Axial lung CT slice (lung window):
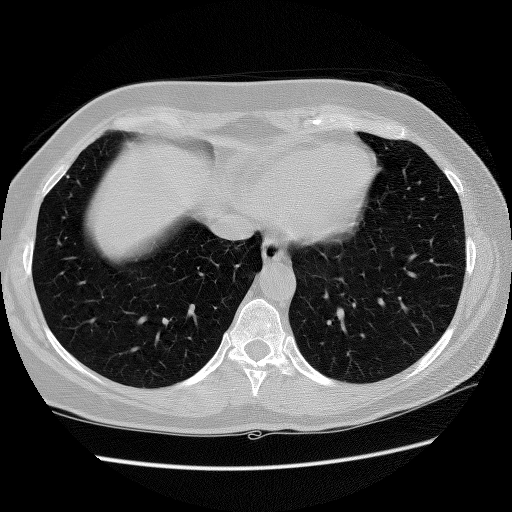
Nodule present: no